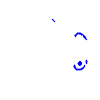
Particle: electron